Question: I would like to have a table which allows me to drag and drop to reorder its rows in it.
Here is the solution offered by Trevor and the original author.
<URL>
Here is the jsfiddle demo
<URL>
However, if I add Bootstrap class "table" to the table, the dragged row shrinks. I tried many ways to set the width of the dragged row (the row dynamically created by JQuery UI) and got no success. Here is the jsfiddle demo.
<URL>
Here is the only change (the table class) after adding Bootstrap css.
'''
<table id="sort" class="grid table" title="Kurt Vonnegut novels">
'''
Any way to fix this?
Though the post's title mentions Bootstrap, it may be just caused by 100% table width. However, I need to have 100% for the table width because of the design that I have no control.
Thanks.

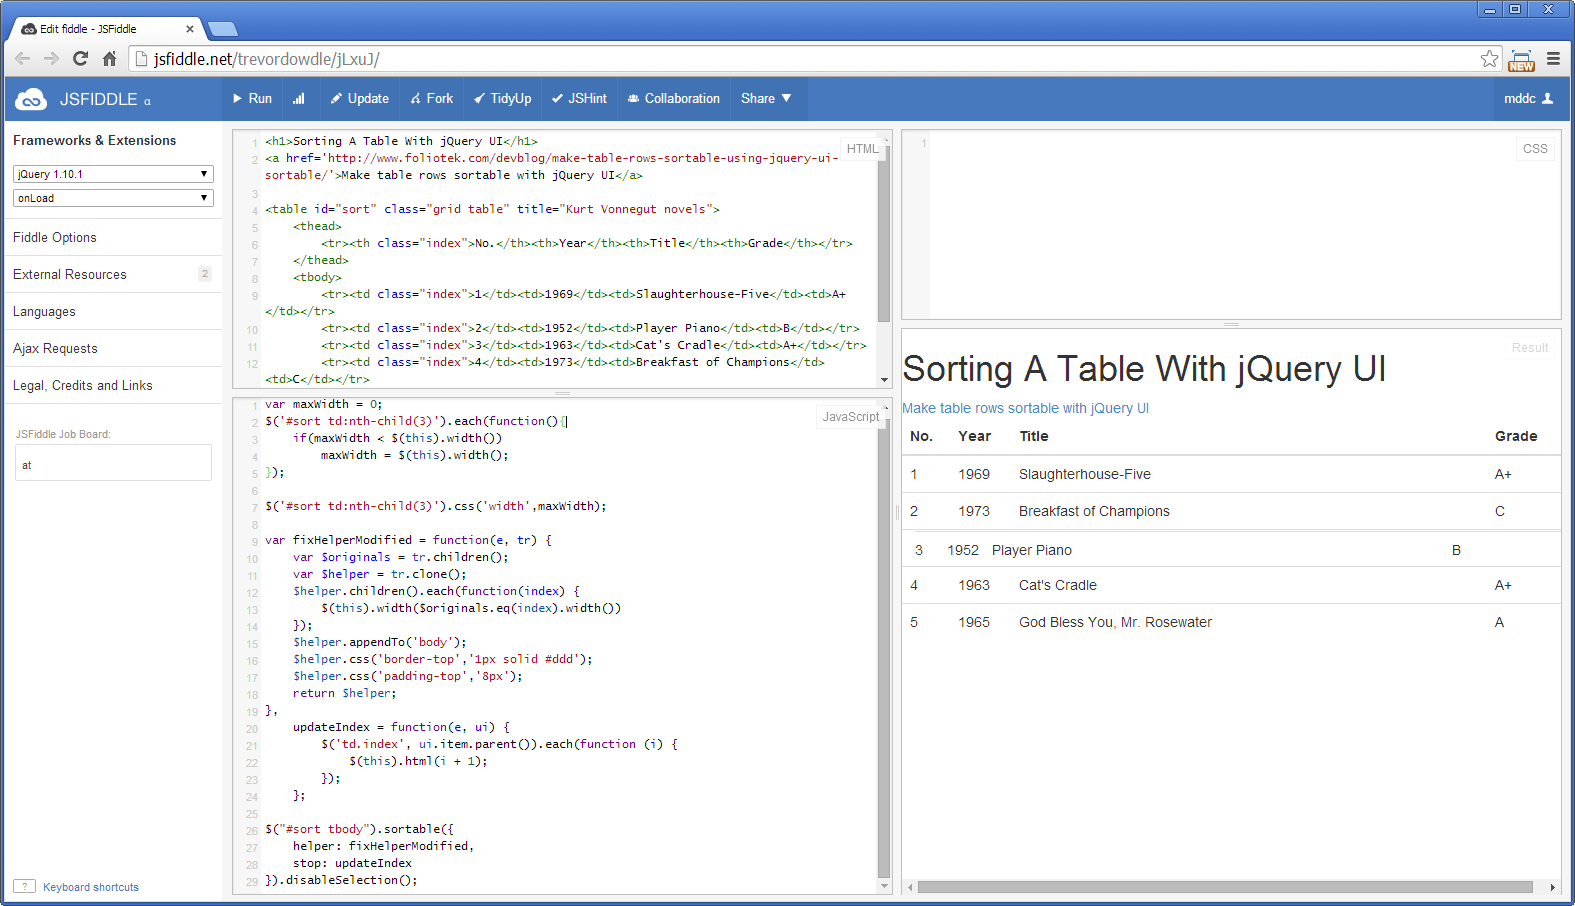
Answer: When setting the widths I find that if you add an extra 16-18 pixels to each column that evens it out so that it does not shrink.
'''
$helper.children().each(function(index) {
$(this).width($originals.eq(index).width()+17); // 16 - 18
});
'''
See Example
<URL>